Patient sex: M
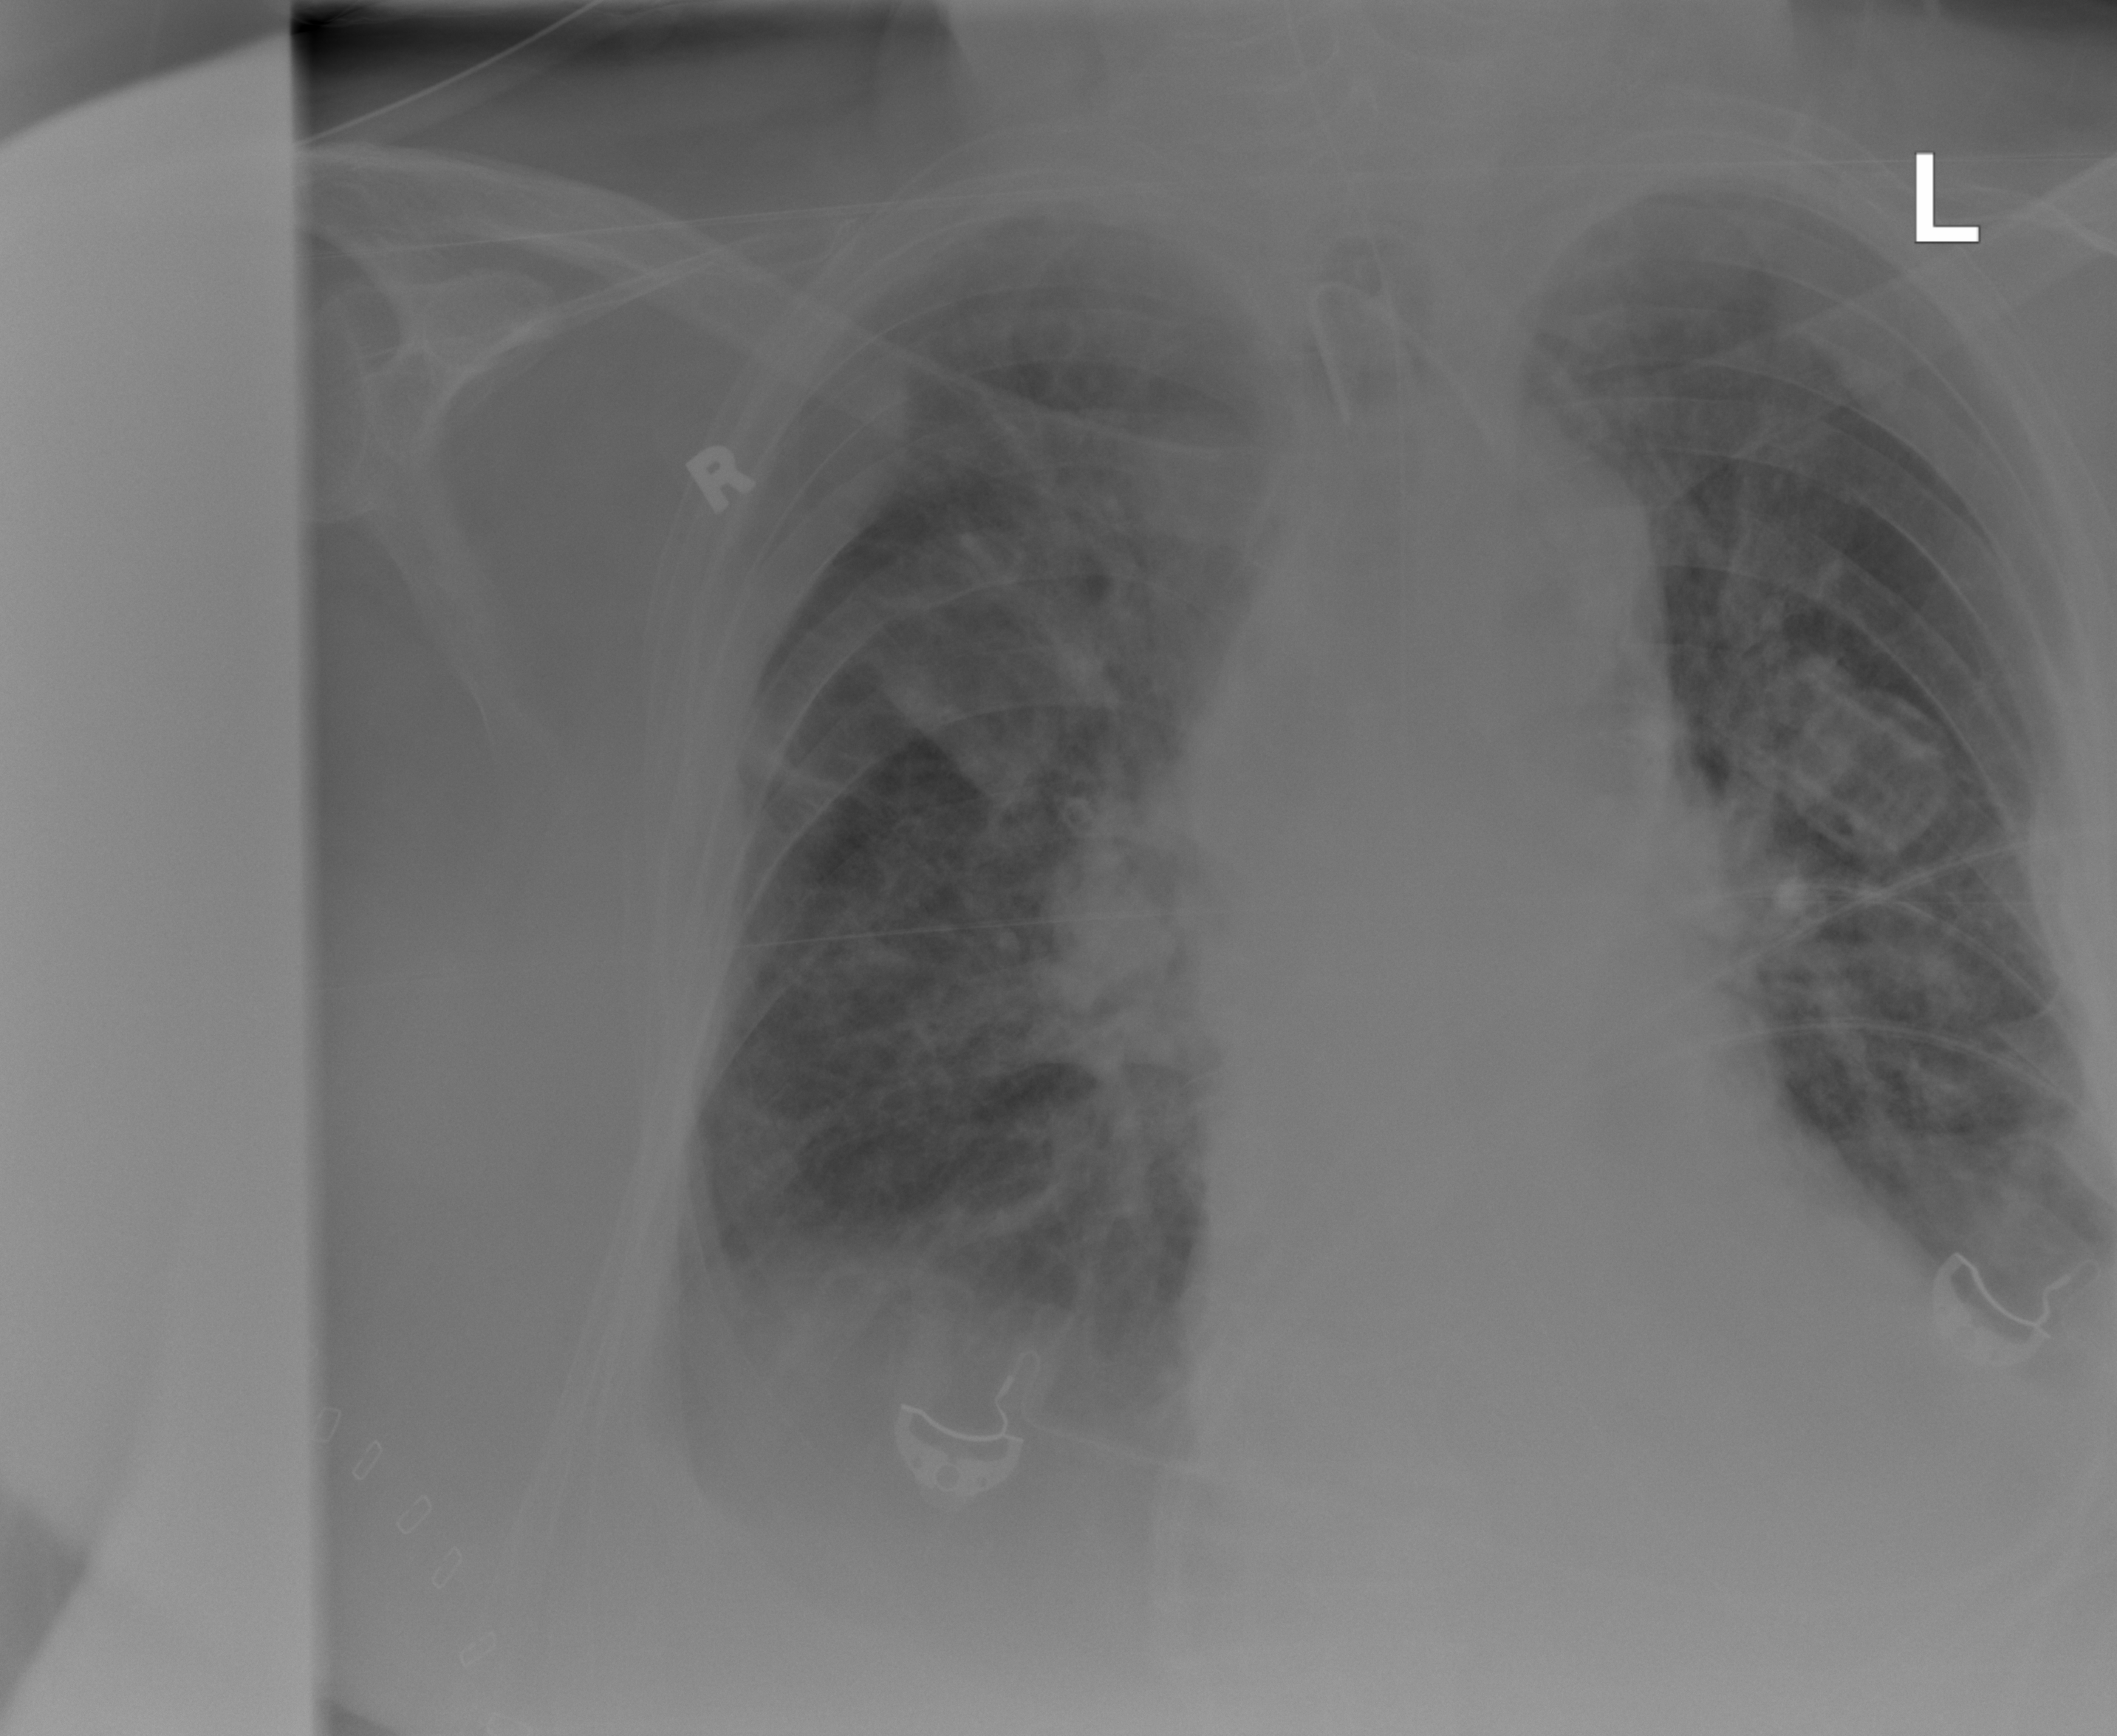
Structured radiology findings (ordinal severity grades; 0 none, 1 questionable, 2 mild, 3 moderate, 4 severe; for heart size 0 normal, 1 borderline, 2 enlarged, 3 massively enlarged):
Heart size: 1
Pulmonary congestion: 2
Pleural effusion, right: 2
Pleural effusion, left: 2
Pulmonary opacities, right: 2
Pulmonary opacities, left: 0
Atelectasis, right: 2
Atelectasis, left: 0